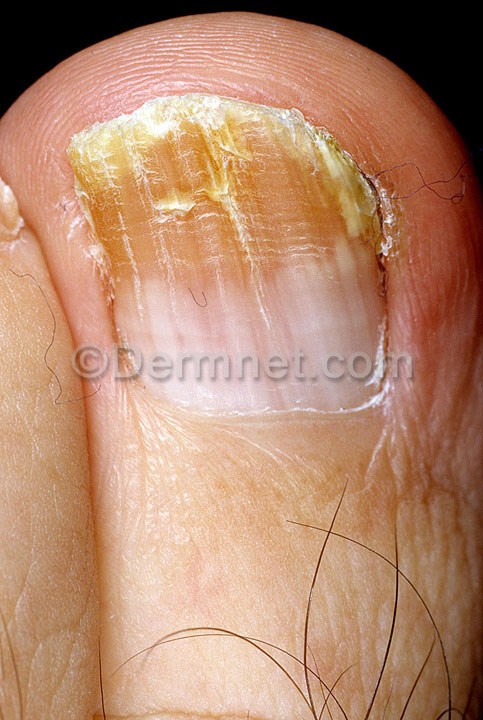
Disease: Nail Fungus and other Nail Disease